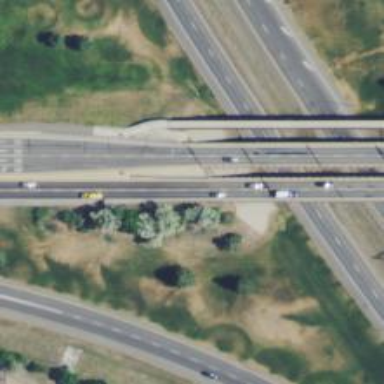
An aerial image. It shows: Bridge crossing over expressway trunk road.